Chest X-ray:
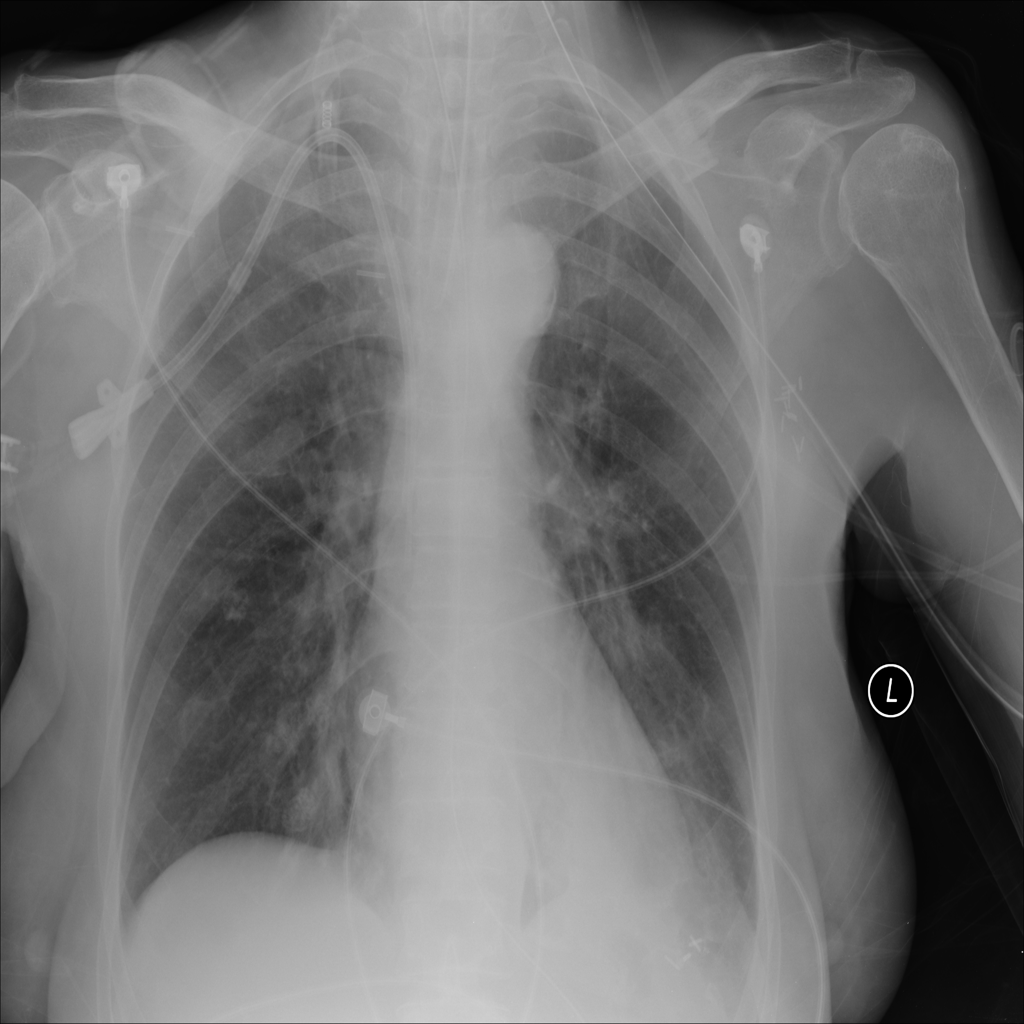
Findings: Effusion, Calcification
No abnormal finding: no